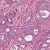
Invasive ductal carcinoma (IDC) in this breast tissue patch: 1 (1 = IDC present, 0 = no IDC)